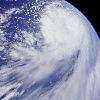
Label: cloud